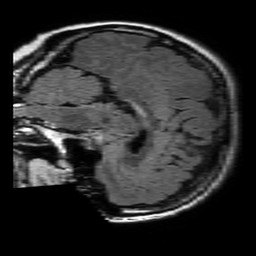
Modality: FLAIR
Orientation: sagittal
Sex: female
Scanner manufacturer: philips
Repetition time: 11 s
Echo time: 0.125 s